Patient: sex M, age 78
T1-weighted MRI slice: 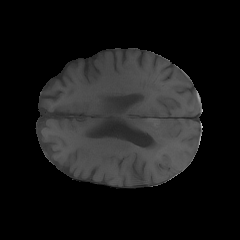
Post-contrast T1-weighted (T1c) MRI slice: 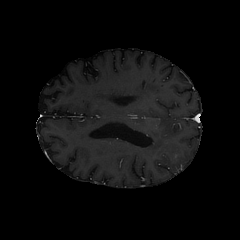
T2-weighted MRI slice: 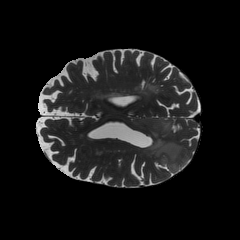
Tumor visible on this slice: yes
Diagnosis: Glioblastoma, IDH-wildtype
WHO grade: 4